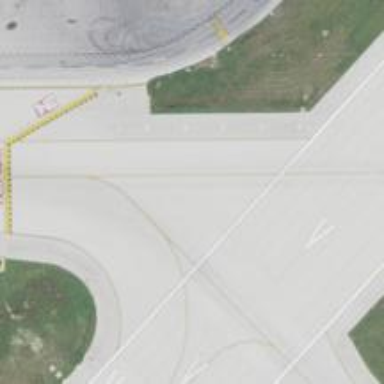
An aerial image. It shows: Image of taxiway at airport.